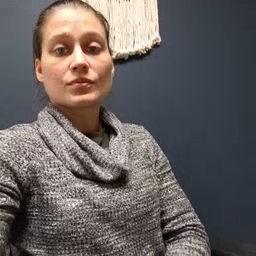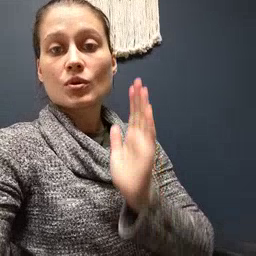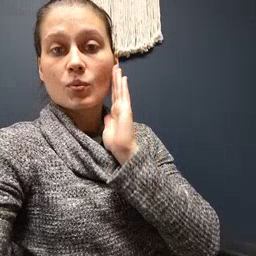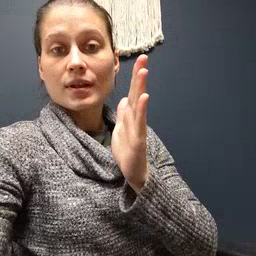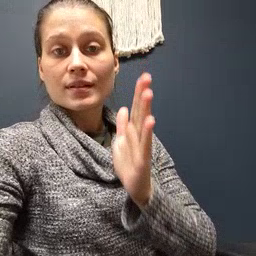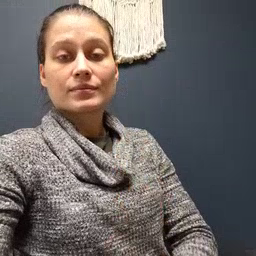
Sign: will